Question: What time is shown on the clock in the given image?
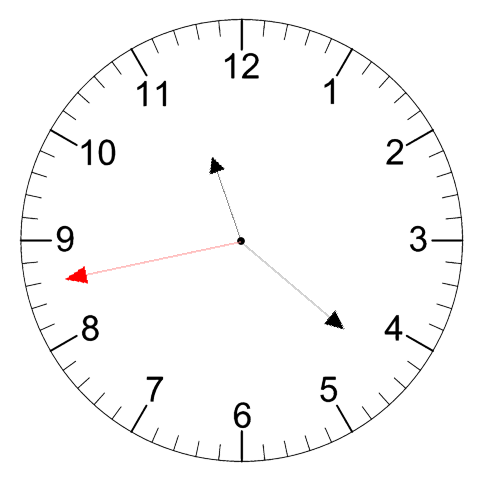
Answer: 11:21:43